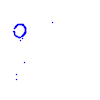
Particle: kaon